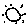
Label: sun